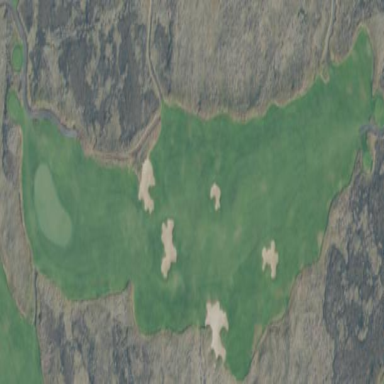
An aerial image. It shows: Golf rough area.